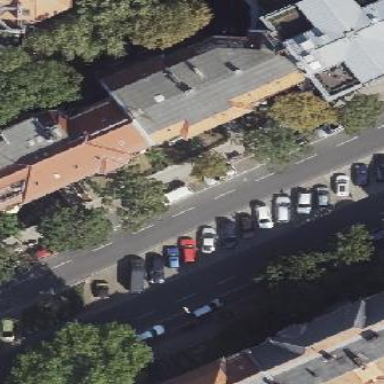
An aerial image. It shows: Diagonal street-side parking available as amenity.